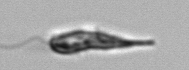
Label: Euglena